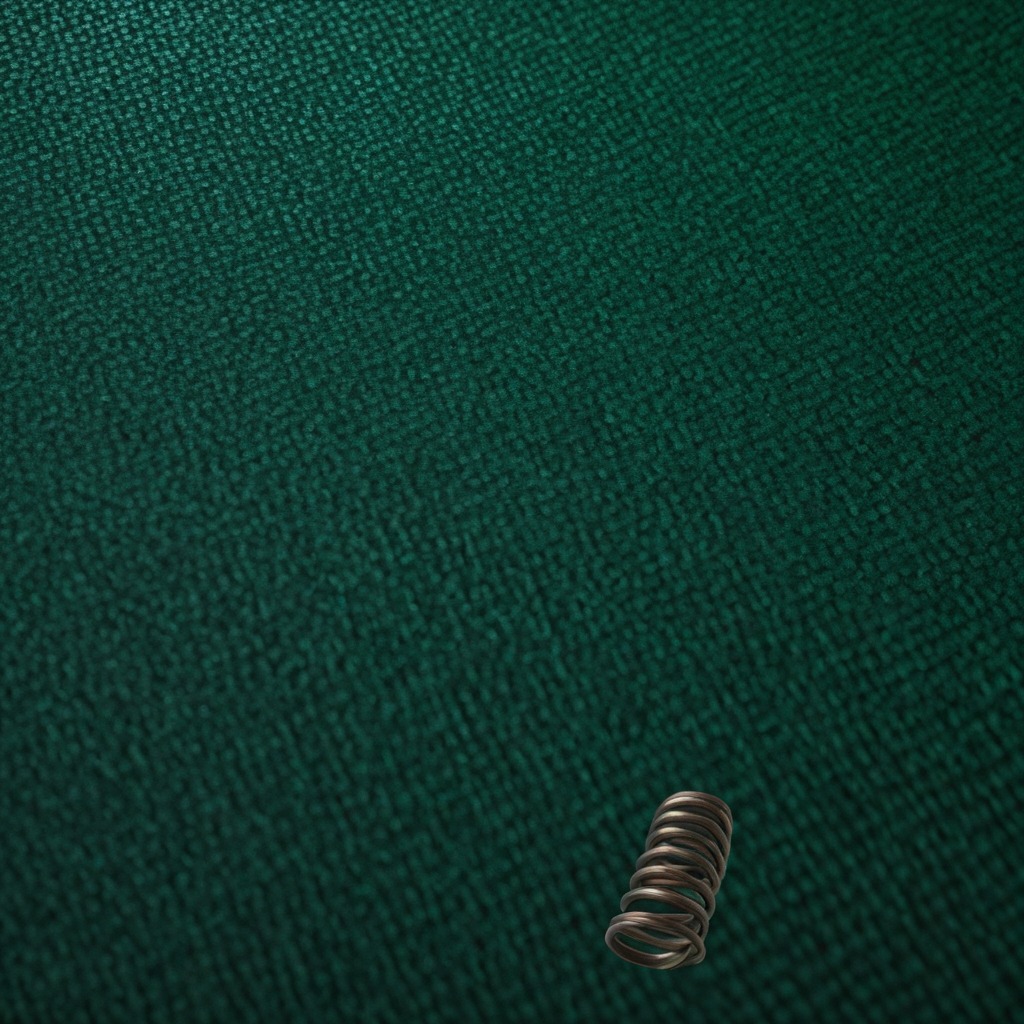
A coiled metal spring lying on a clean granite tabletop covered with a green rubber mat inside a workshop at night dim ambient light soft shadows worn but beneath the mat